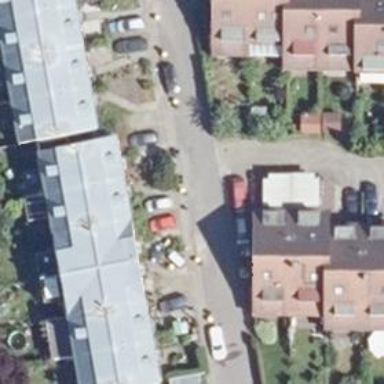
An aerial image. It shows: Residential road with asphalt surface.